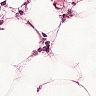
Metastatic tissue present: yes